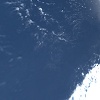
Label: water